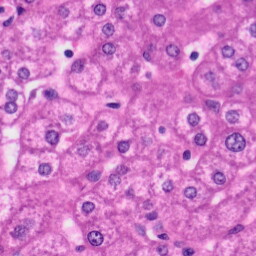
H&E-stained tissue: Liver